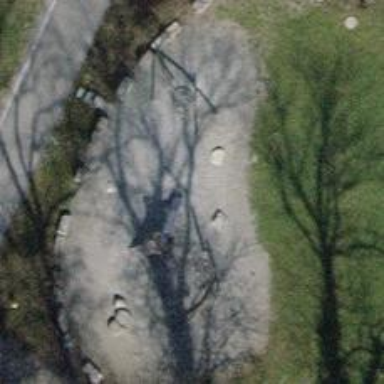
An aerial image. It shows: Playground area for leisure activities on the land.